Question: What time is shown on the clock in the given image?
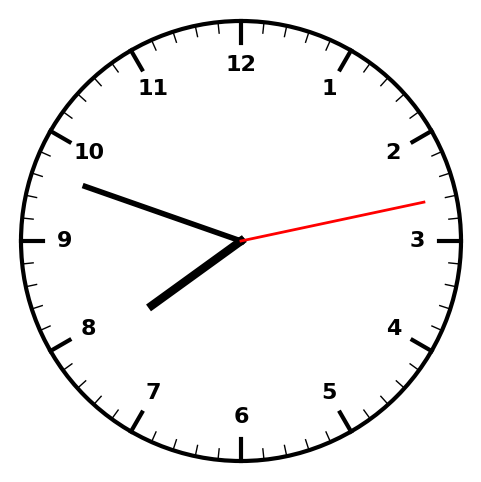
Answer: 07:48:13